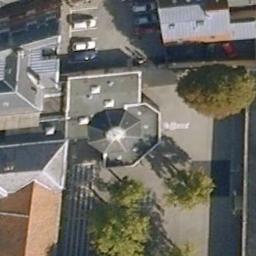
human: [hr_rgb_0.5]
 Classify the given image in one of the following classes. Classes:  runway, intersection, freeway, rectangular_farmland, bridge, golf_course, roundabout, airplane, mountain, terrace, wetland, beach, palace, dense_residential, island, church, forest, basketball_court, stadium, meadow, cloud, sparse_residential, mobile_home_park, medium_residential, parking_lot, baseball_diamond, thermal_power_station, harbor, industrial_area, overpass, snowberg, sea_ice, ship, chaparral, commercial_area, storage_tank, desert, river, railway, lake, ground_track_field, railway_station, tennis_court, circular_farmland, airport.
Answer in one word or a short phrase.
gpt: church